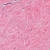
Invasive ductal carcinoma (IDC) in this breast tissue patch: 0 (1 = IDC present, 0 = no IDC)